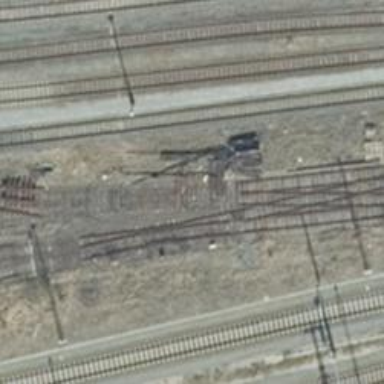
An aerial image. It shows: Railway switch.